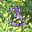
Label: 3